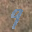
Label: 9